Aerial crown-view tile of a tropical tree (Barro Colorado Island, Panama), acquired 20240716:
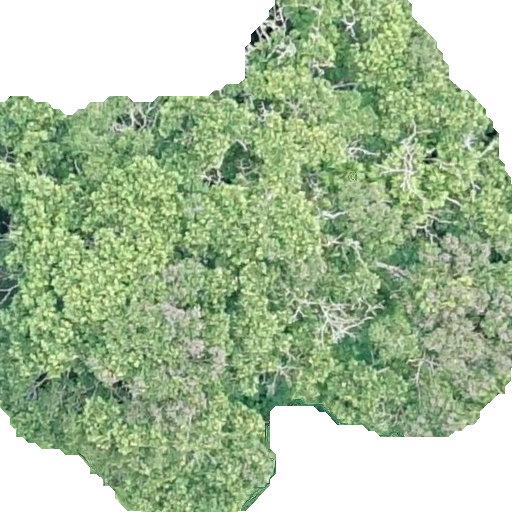
Species: Dipteryx oleifera
GBIF accepted scientific name: Dipteryx oleifera
Crown area: 339.508 m²